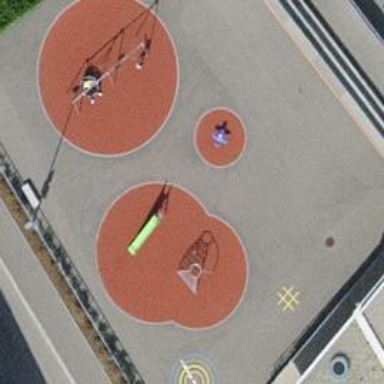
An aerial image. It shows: Playground area for leisure land.